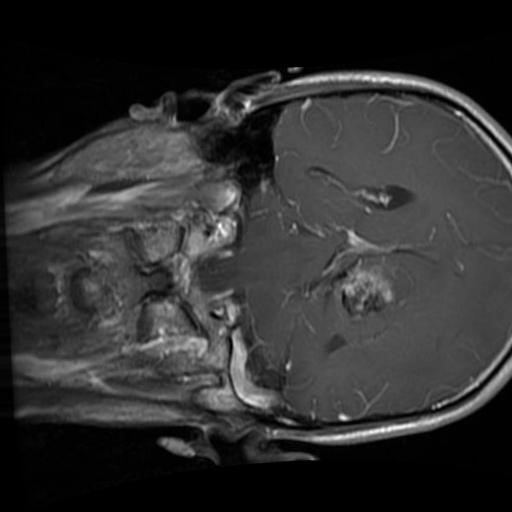
Label: brain_glioma